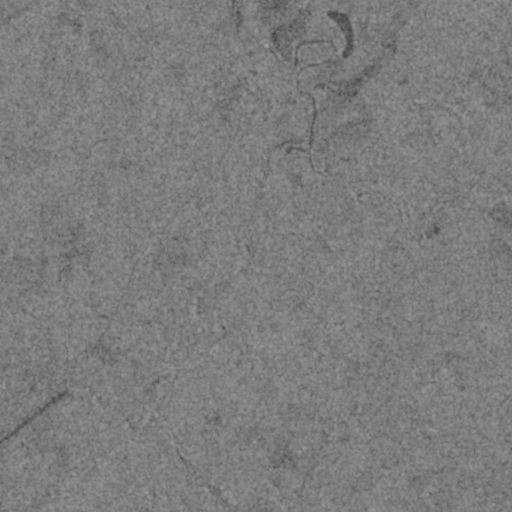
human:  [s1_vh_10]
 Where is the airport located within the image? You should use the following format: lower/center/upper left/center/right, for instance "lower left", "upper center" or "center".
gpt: The airport is located in the lower left of the image.
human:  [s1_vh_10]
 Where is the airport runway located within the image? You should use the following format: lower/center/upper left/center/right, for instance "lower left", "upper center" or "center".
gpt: The airport runway is located in the lower left of the image.
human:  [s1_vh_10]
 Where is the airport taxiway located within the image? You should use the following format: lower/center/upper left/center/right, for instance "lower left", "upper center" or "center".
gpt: The airport taxiway is located in the lower left of the image.
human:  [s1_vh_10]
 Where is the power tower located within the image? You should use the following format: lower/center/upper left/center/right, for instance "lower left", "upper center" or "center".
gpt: The power tower is located in the lower right of the image.
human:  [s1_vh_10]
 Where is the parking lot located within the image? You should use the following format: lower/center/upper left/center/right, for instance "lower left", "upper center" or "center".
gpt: There is no parking lot in the image.

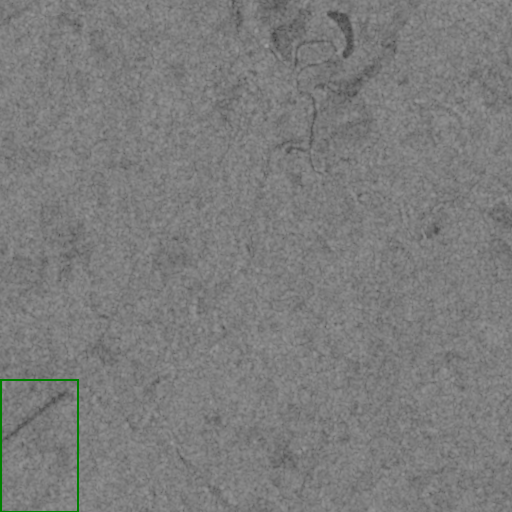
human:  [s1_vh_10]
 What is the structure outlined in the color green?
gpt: The structure outlined in green is an airport.
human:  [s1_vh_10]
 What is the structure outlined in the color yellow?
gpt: There is no yellow outline.